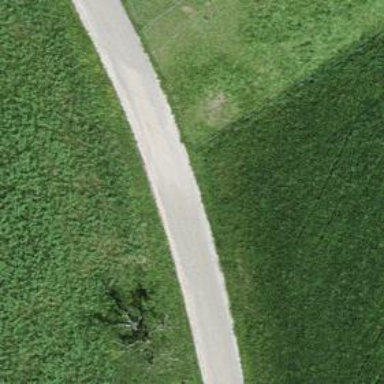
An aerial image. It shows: Well-maintained track road with grade 1 tracktype.